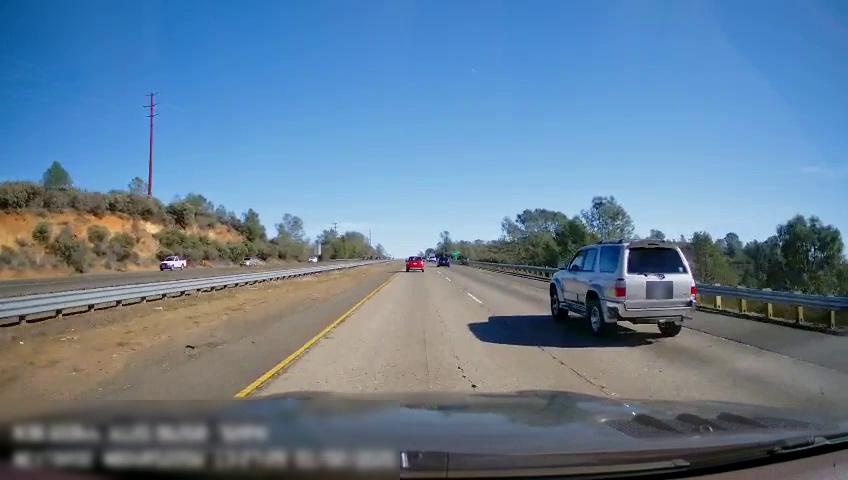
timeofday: Day
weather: Sunny
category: Drivable Space
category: Drivable Space
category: Vehicles | SUV
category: Vehicles | SUV
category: Vehicles | SUV
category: Vehicles | Truck
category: Vehicles | Truck
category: Lanes | Current Lane
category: Lanes | Current Lane
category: Lanes | Alternate Lane